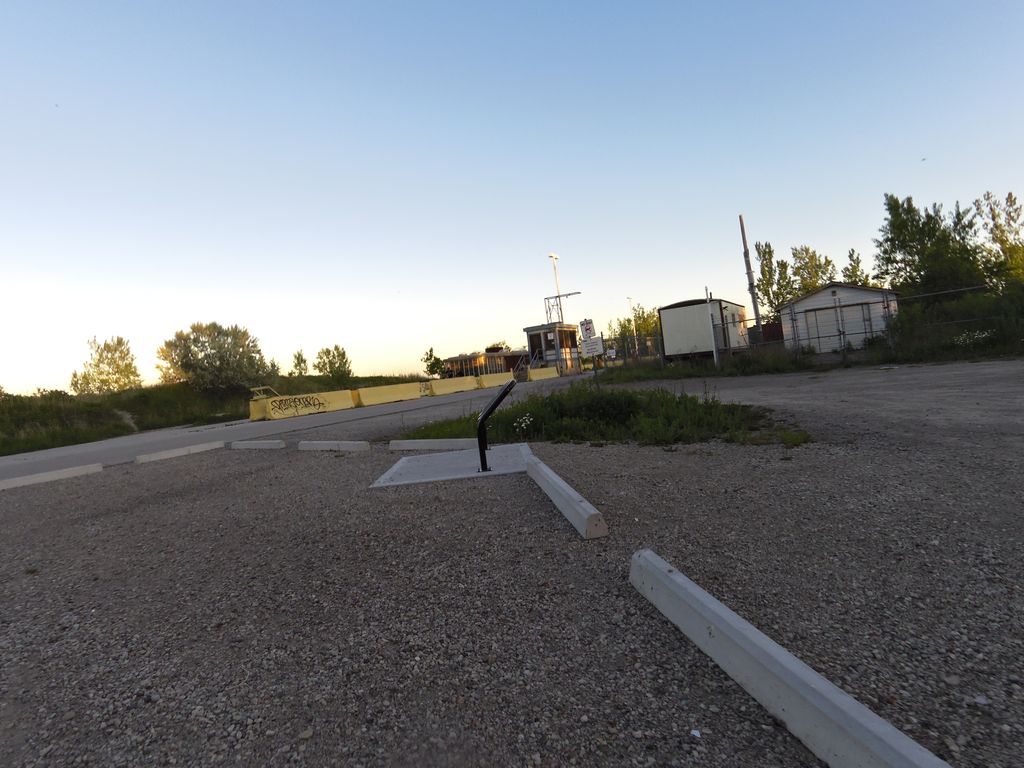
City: toronto